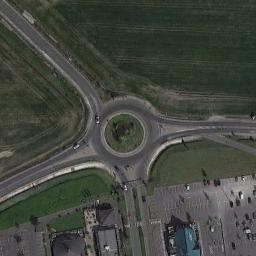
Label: roundabout